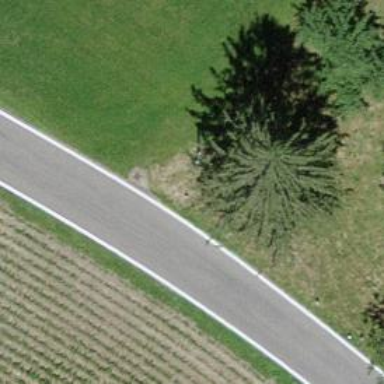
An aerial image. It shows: Evergreen needle-leaved tree.